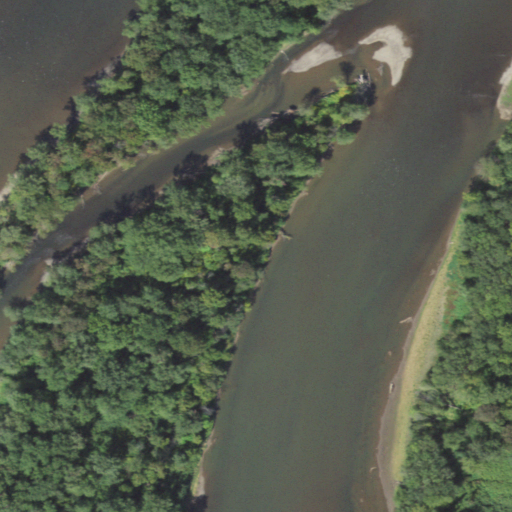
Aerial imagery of island in Pennsylvania named Cherry Island containing open water, mixed forest, deciduous forest, herbaceous wetlands, and grassland